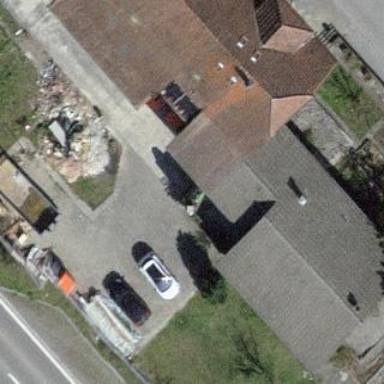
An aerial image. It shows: Building with tile roof.